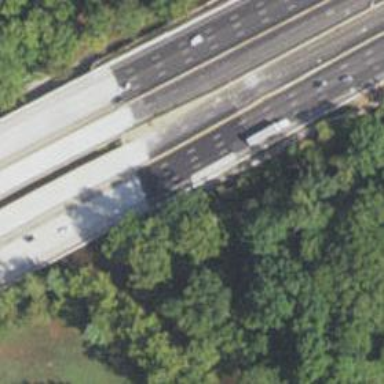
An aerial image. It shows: Motorway bridge with asphalt surface.